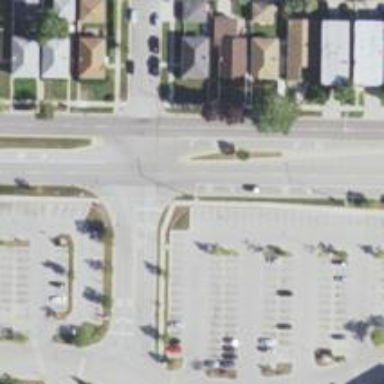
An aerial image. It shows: Uncontrolled footway crossing marked with lines.